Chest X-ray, AP view. Patient: 62 years old, sex F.
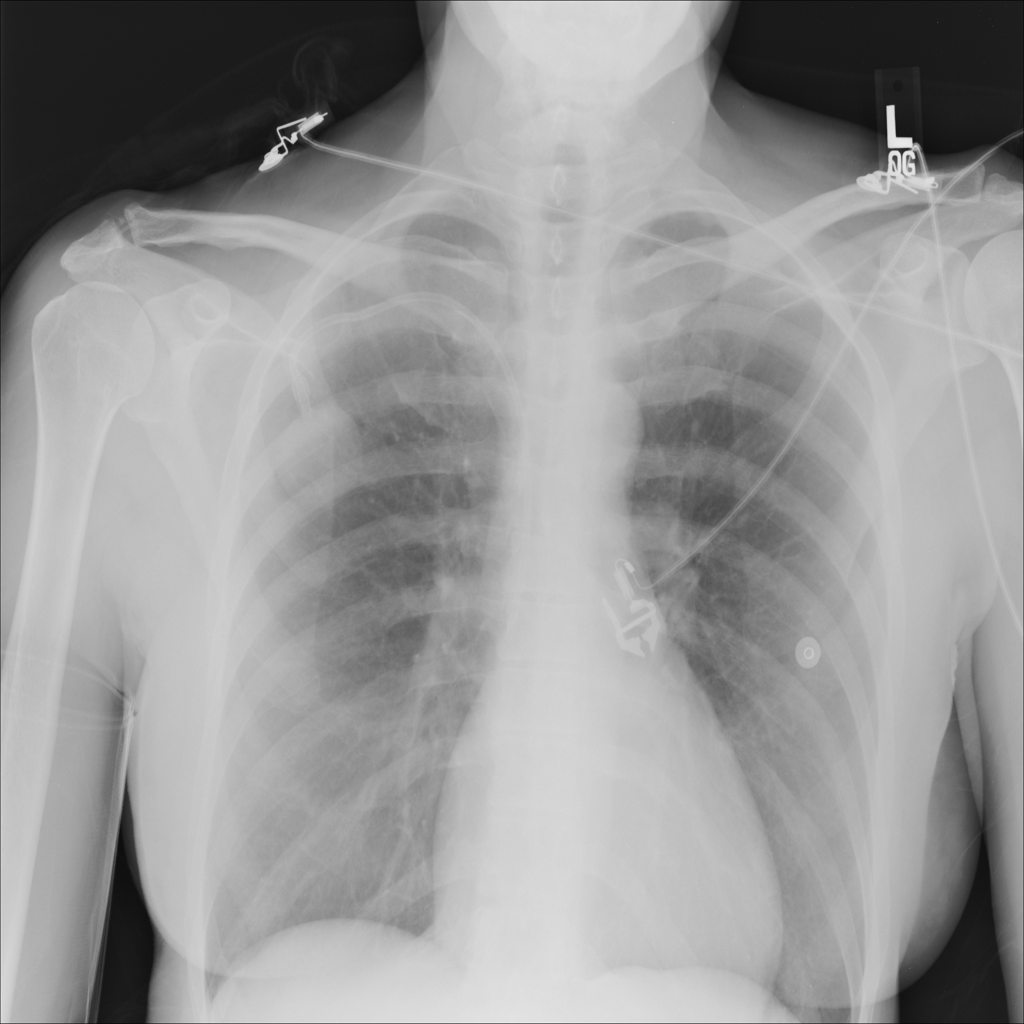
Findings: No Finding